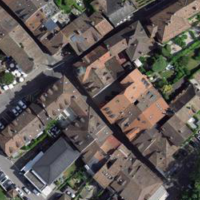
EUNIS habitat code: 54
Species observed at this site:
Laurus nobilis
Populus tremula
Nerium oleander
Aesculus hippocastanum